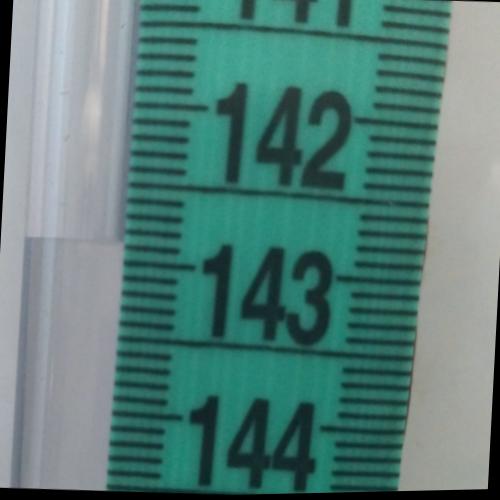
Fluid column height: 142.9 cm